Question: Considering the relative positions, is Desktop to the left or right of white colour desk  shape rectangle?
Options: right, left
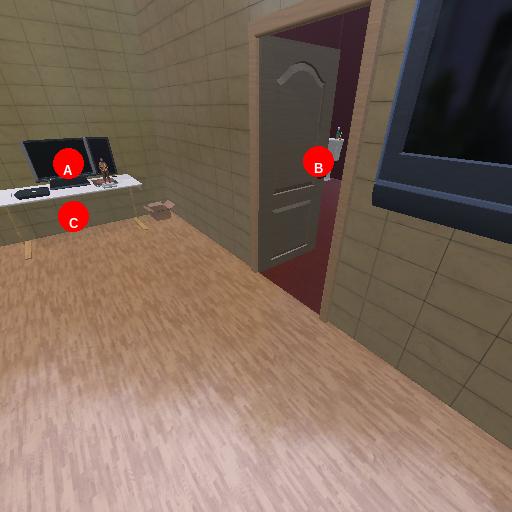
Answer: right